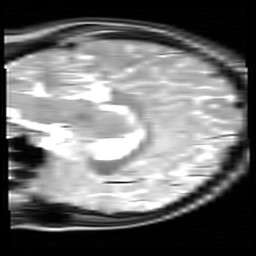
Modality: inplaneT2
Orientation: sagittal
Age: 18
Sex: female